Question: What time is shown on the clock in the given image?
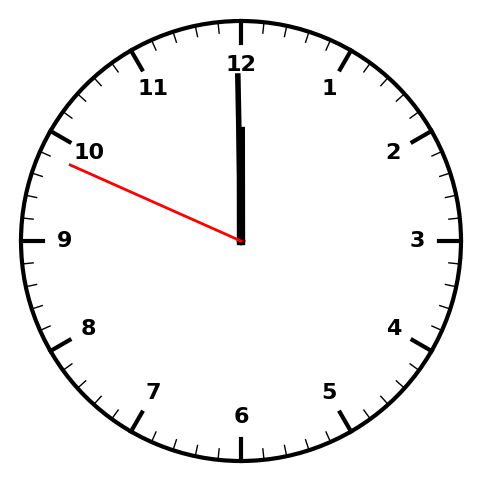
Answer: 11:59:49